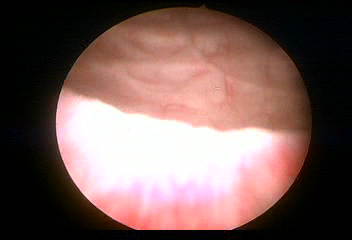
Modality: WLC
Class: Normal mucosa
Bladder cancer association: No